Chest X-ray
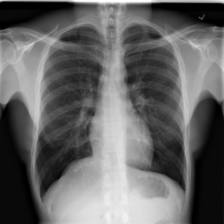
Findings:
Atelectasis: negative
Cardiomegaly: negative
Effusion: negative
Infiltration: negative
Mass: negative
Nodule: negative
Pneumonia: negative
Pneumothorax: negative
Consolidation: negative
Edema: negative
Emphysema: negative
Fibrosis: negative
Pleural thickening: negative
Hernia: negative